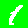
Digit: 1